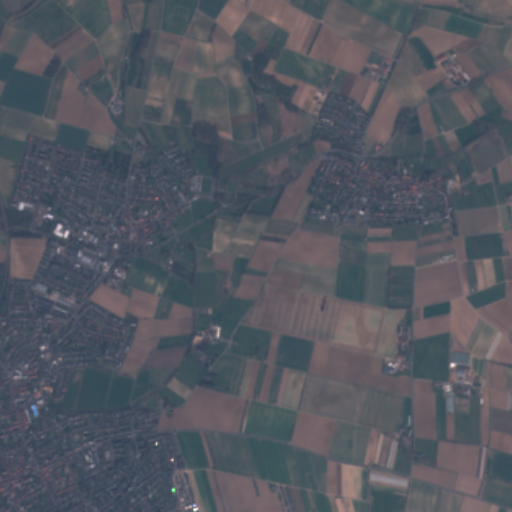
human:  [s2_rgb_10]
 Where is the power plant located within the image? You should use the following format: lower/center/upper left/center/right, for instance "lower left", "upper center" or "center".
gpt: The power plant is located in the lower left of the image.
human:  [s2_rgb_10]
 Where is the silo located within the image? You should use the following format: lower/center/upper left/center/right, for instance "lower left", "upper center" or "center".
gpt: The silo is located in the lower right of the image.
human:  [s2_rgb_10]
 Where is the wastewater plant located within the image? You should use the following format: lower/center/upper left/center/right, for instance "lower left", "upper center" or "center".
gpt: The wastewater plant is located in the center left of the image.
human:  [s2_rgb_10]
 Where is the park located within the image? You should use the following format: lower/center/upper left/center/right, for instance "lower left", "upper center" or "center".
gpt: There is no park in the image.